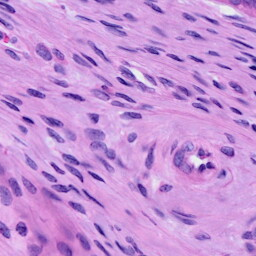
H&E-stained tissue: Cervix